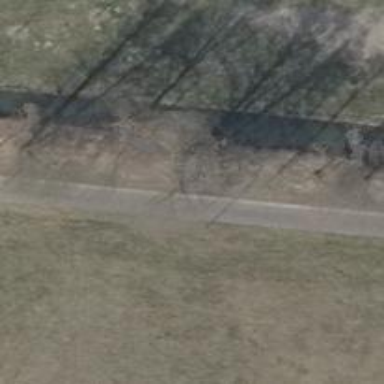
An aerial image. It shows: Unclassified road with asphalt surface.